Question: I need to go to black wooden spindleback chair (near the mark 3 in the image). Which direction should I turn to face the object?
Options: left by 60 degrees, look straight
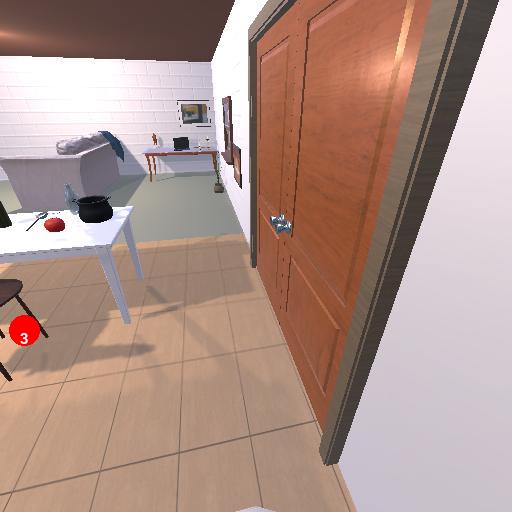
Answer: left by 60 degrees